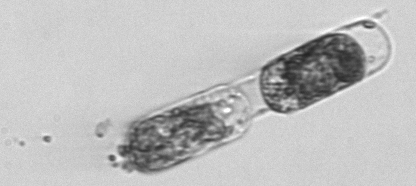
Label: Hemiaulus